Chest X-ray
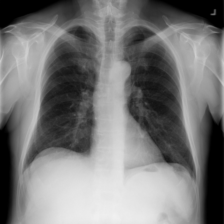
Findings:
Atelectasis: negative
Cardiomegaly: negative
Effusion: negative
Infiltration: negative
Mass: negative
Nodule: negative
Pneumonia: negative
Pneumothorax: negative
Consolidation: negative
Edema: negative
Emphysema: negative
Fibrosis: negative
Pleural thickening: negative
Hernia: negative